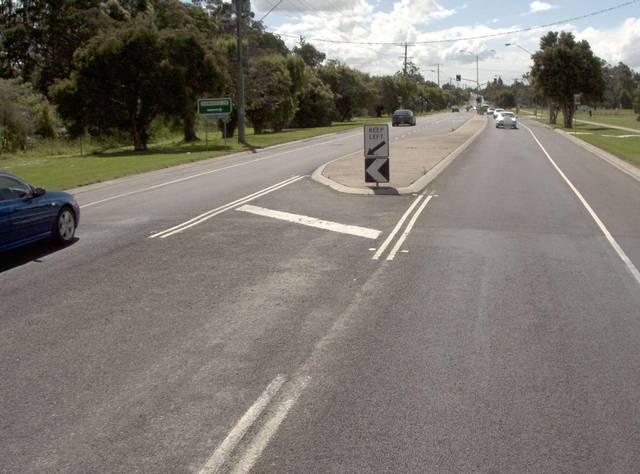
Region: Australia
Coordinates: -38.182, 146.276